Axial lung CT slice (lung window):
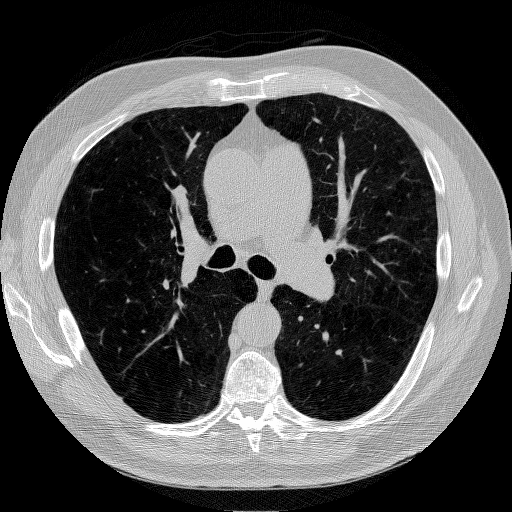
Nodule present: no